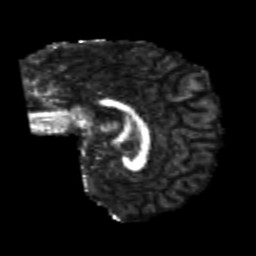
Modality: FA
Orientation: sagittal
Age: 20
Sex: male
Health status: healthy
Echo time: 0.074 s